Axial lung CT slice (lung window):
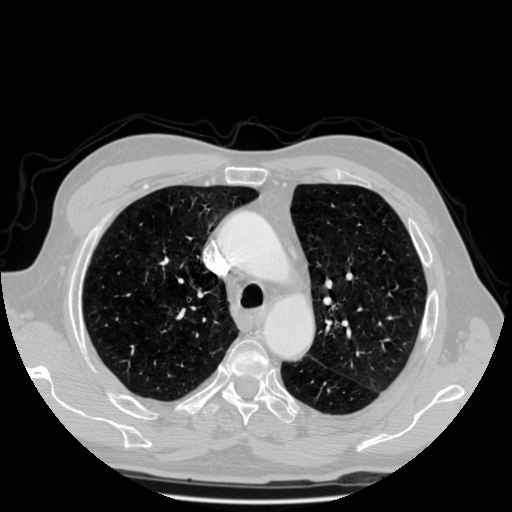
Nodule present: no